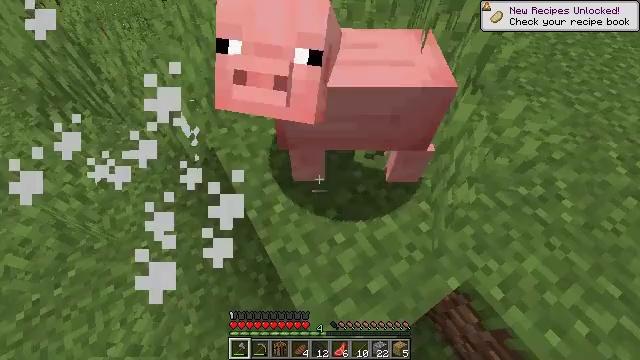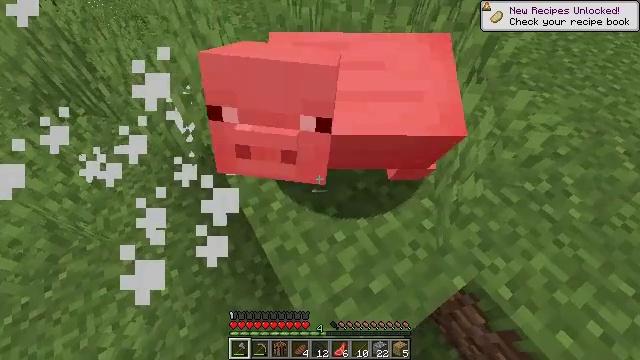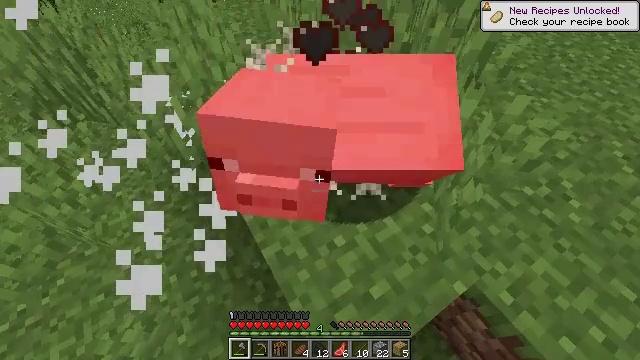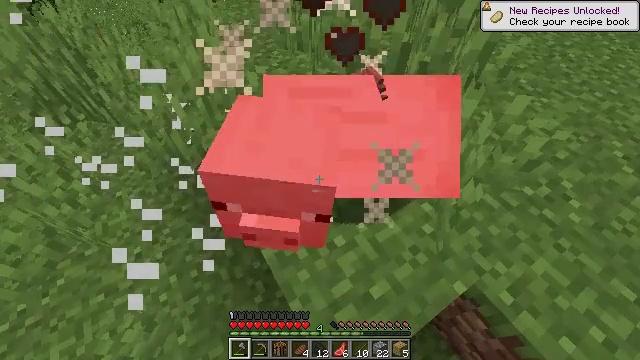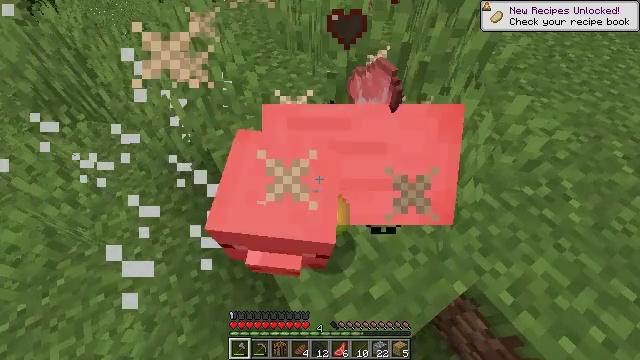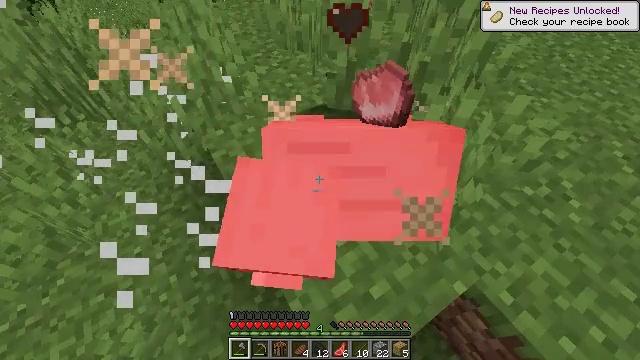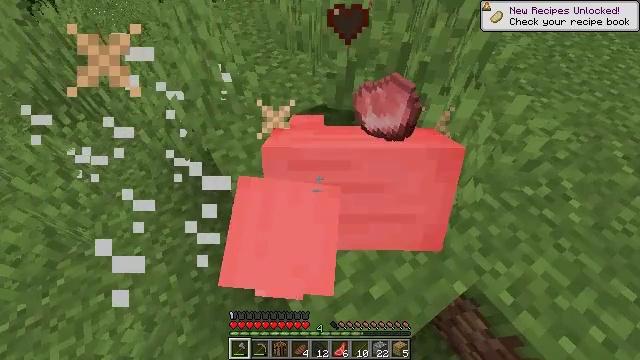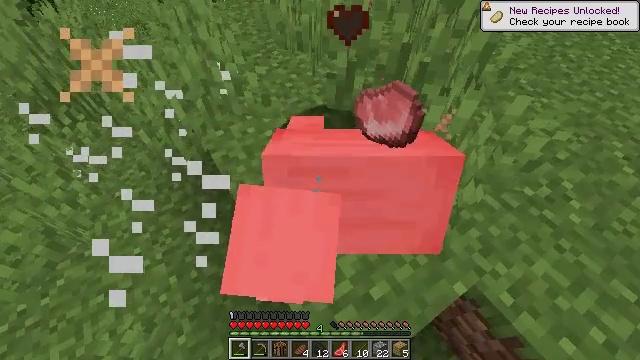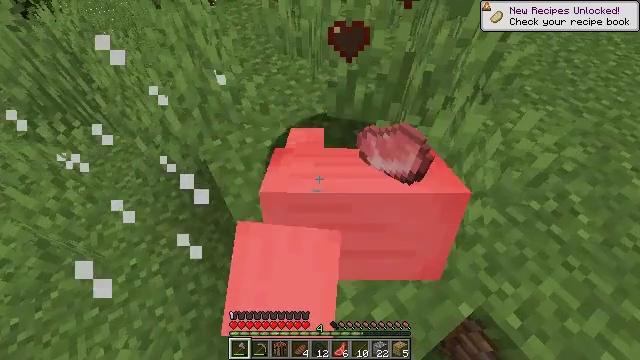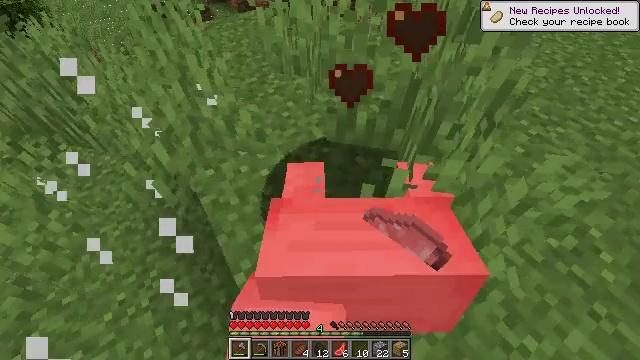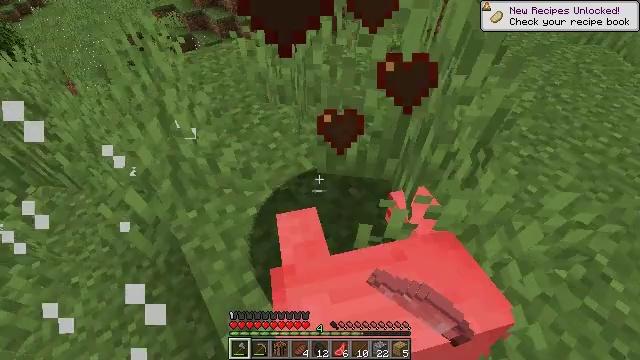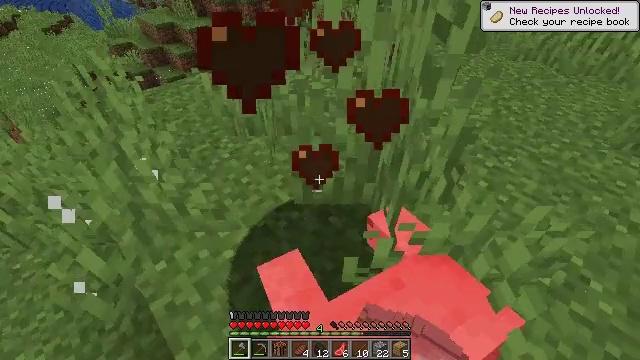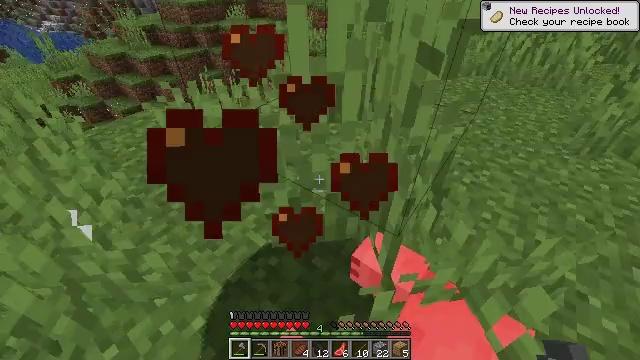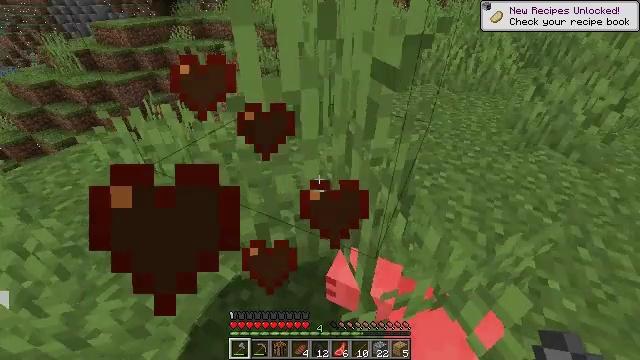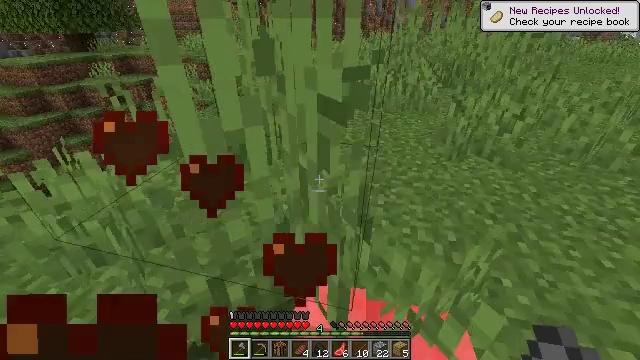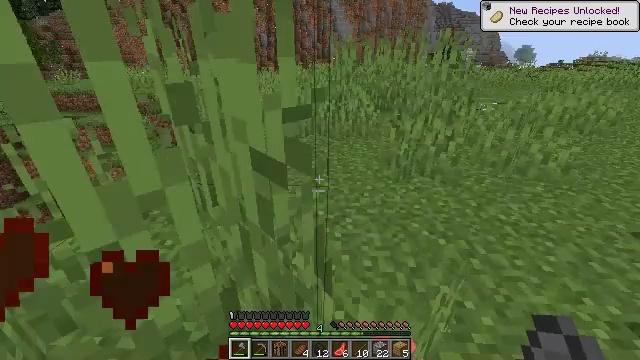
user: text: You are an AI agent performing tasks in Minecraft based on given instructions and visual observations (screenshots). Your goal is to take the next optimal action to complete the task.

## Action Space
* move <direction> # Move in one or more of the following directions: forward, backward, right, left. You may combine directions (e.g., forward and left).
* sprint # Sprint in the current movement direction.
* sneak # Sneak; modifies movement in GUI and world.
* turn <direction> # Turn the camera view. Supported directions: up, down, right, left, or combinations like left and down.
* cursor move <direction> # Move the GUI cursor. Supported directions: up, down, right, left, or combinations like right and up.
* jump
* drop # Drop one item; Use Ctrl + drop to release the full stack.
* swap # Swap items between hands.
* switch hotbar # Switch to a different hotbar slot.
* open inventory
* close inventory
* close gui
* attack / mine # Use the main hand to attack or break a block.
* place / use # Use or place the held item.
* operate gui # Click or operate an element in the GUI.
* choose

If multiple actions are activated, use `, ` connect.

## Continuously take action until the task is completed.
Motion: motion action
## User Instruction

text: Collect the pumpkin by holding left button.
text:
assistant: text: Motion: no_op
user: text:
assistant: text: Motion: turn up
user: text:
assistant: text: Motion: no_op
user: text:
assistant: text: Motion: no_op
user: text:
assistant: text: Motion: no_op
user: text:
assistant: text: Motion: no_op
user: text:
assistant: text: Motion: move forward
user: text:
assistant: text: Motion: move forward
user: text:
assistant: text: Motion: move forward, turn up
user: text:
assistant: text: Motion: move forward, turn right and up
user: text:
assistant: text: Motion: move forward, turn right and up
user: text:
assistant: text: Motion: move forward, turn right and up
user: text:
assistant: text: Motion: move forward, turn right and up
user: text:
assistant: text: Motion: move forward, turn right and up
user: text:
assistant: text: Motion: move forward and move right, turn right and up
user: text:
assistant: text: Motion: move forward and move right, turn right and up
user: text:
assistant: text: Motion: move forward and move right, turn right and up
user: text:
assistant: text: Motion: move forward, turn right and up
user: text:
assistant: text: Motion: move forward, turn right and up
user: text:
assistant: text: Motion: move forward, sprint, turn right and up
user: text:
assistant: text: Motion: move forward, sprint, turn right
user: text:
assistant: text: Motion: move forward, sprint, turn right, jump
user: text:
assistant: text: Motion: move forward, sprint, jump
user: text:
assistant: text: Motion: move forward, sprint, jump
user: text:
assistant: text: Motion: move forward, sprint, jump
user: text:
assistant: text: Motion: move forward, sprint, jump
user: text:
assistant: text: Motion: move forward, sprint, turn left, jump
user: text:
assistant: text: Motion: move forward, sprint, turn left and down, jump
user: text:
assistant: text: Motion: move forward, sprint, jump
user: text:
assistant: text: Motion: move forward, sprint, jump